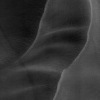
Atmospheric dust classification: not_dusty